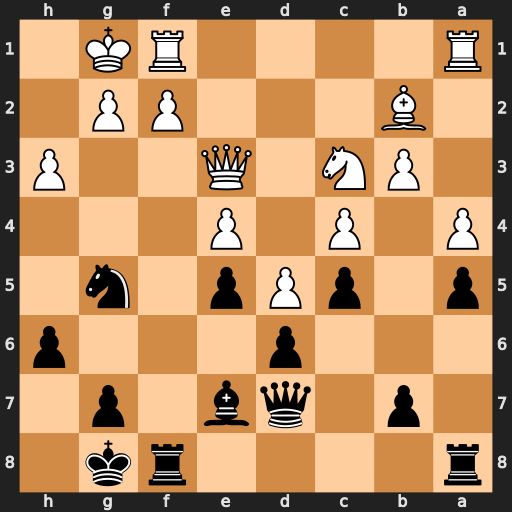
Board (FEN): r4rk1/1p1qb1p1/3p3p/p1pPp1n1/P1P1P3/1PN1Q2P/1B3PP1/R4RK1
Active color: b
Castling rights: -
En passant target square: -
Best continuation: Rf3 Qxf3 Nxf3+